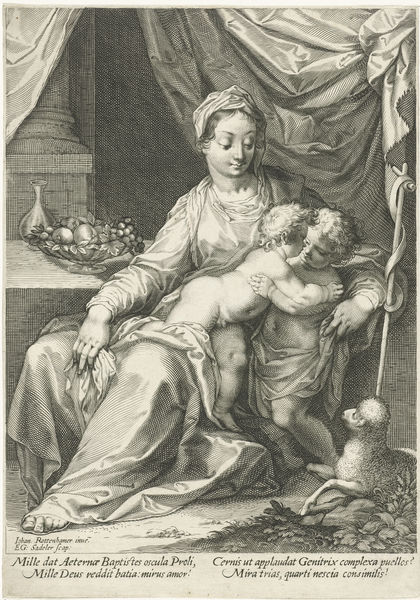
Titel: Maria en kind met Johannes de Doper
Künstler: Aegidius Sadeler
Standort: Amsterdam
Institution: Rijksmuseum
Schlagwörter: blanc, noir, drapé, femme, gravure, plis, coupe, agneau, saint jean baptiste, sainte anne, frisé, bébés, fableaux